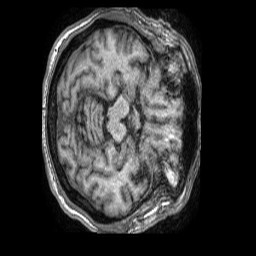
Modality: T1w
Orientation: axial
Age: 60
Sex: male
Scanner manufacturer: philips
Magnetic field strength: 1.5 T
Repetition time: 0.007015 s
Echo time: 0.003177 s